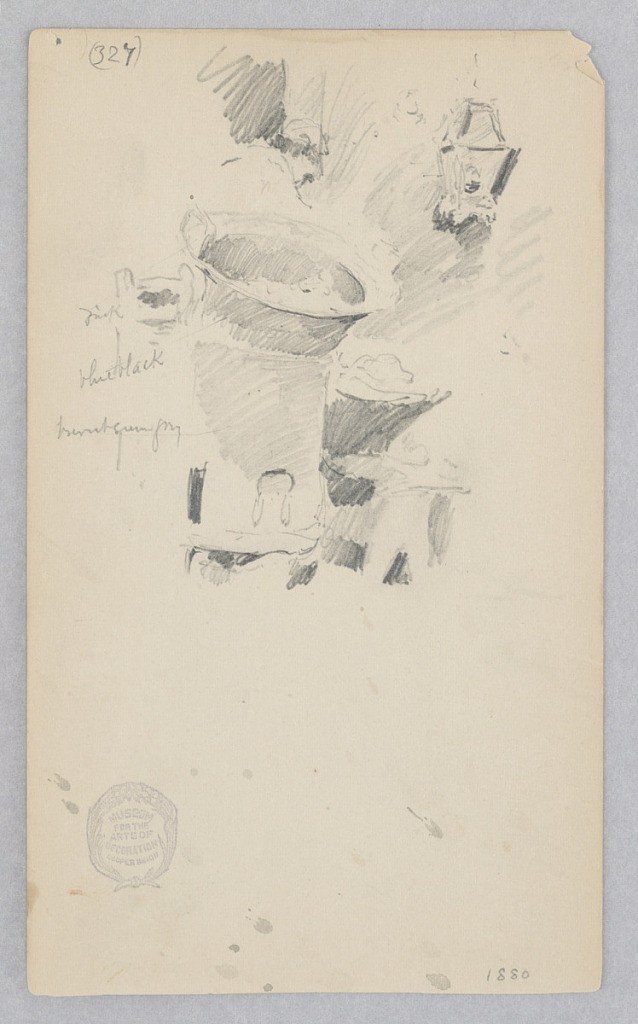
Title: Street vendor
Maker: Robert Frederick Blum, American, 1857–1903
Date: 1880
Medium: Graphite on wove paper
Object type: Drawing
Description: Sketch of a figure working over a large basin on a street corner.